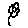
Label: flower